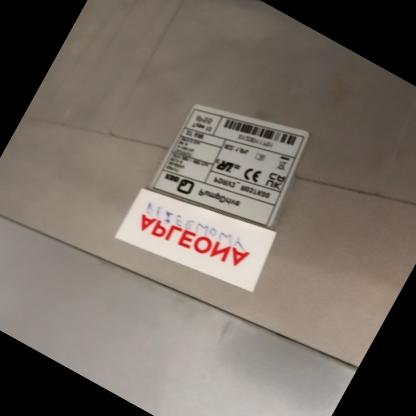
Klasa: tabliczka-znamionowa